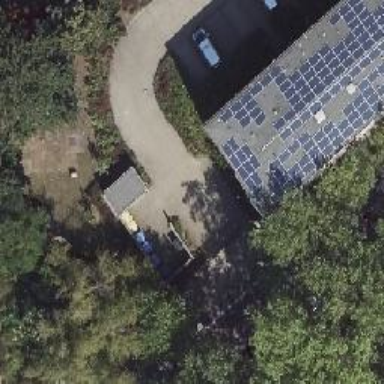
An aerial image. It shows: Driveway.